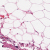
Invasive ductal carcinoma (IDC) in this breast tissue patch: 0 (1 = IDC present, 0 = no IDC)